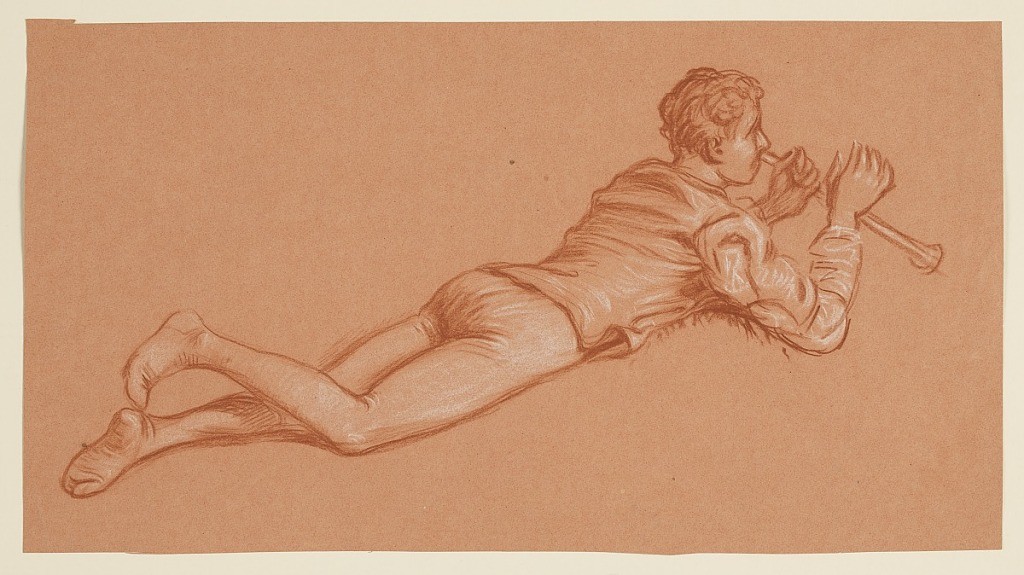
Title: study of a male costumed figure
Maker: Elihu Vedder, American, 1836 – 1923
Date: ca. 1890
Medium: Sanguine crayon, white chalk on salmon-pink paper
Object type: Drawing
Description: Horizontal rectangle. Full-length figure of a boy in costume, lying prone, facing right in profile. He is blowing a horn or flute.